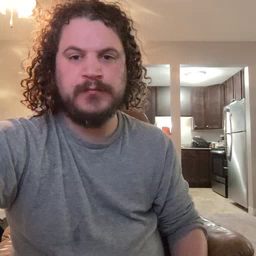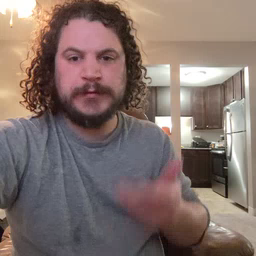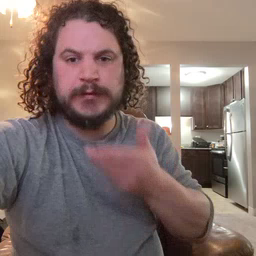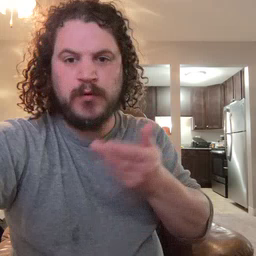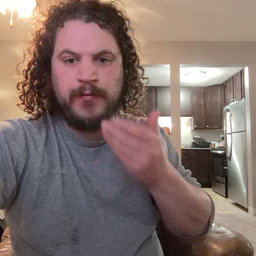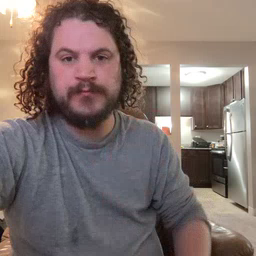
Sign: cereal